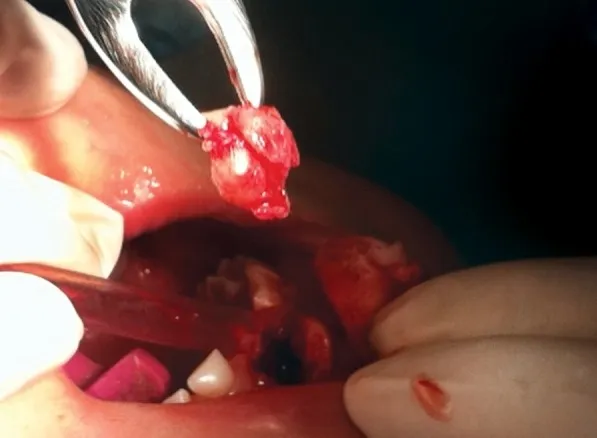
The unerupted deciduous incisor with the surrounding tissues.
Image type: medical_photograph (other_medical_photograph)